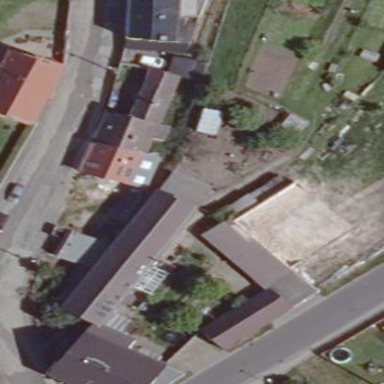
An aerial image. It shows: Building.